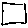
Label: square